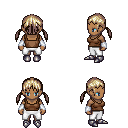
a pixel art fantasy rpg character, female body template, human, dark skin, brown pirate shirt, white pants, white blonde twin-tailed hairstyle, white cloth bracers, metal boots, four views (front, back, left, right), 2x2 character sprite sheet, small pixel art, hard edges, no anti-aliasing